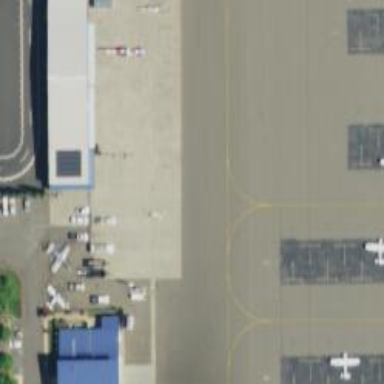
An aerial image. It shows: Image of taxiway at airport.